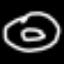
Label: donut